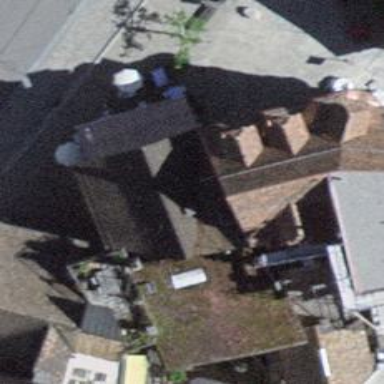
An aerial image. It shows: Cafe with bakery shop.